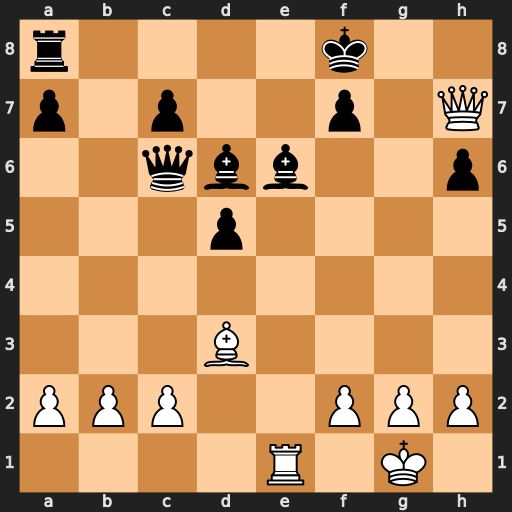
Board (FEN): r4k2/p1p2p1Q/2qbb2p/3p4/8/3B4/PPP2PPP/4R1K1
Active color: w
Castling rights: -
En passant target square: -
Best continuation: Rxe6 Bxh2+ Kxh2 Qxe6 Qh8+ Ke7 Qxa8